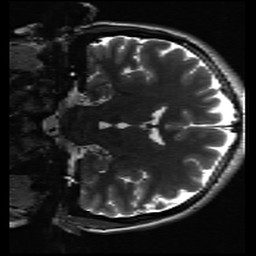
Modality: inplaneT2
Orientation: coronal